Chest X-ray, PA view. Patient: 33 years old, sex M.
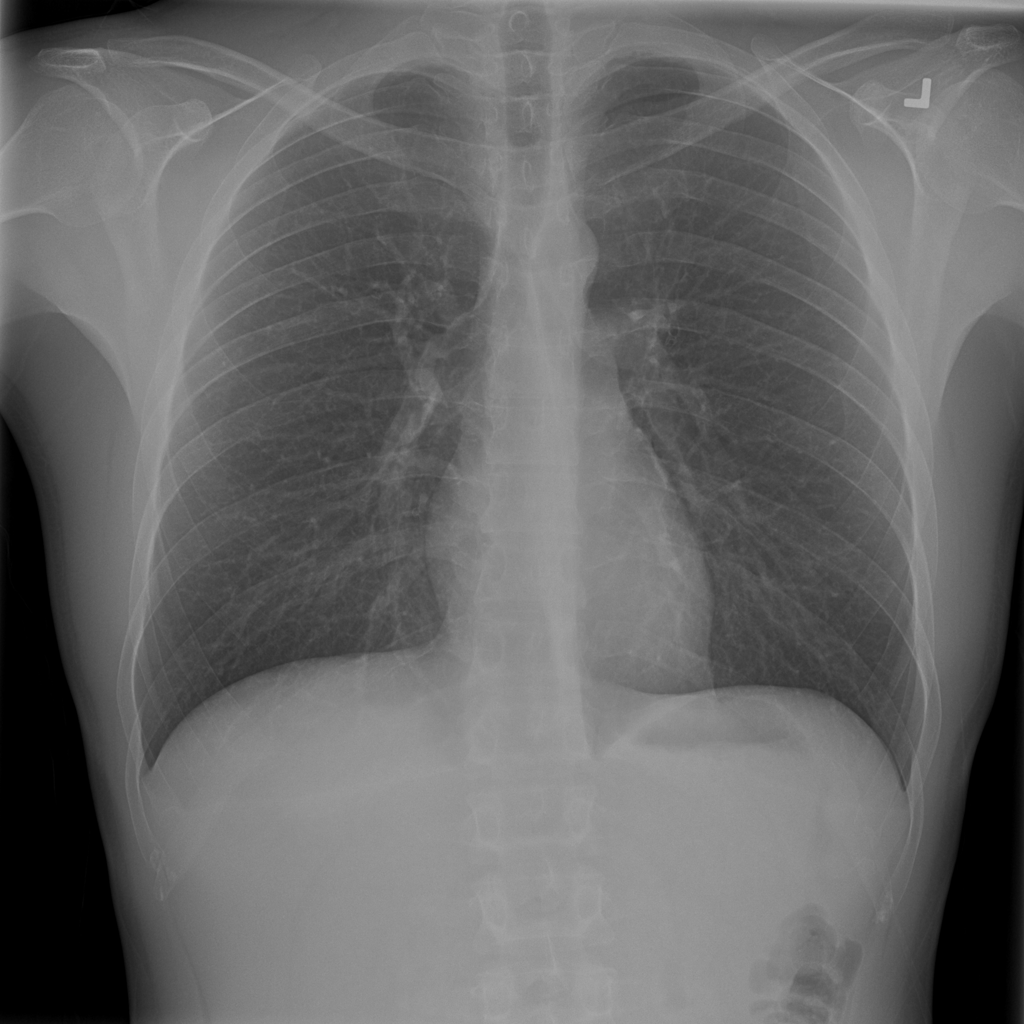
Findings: No Finding